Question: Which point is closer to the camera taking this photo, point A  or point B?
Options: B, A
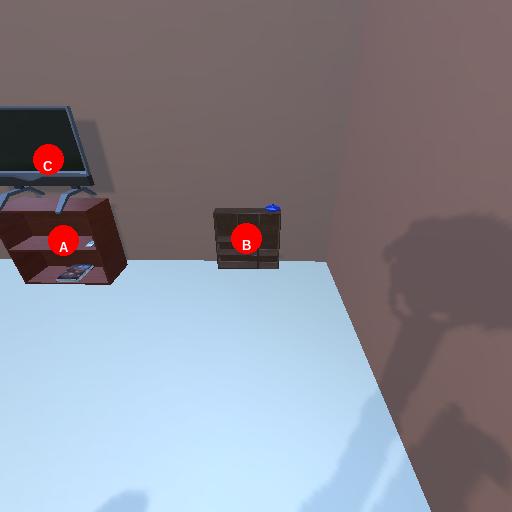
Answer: B